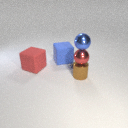
small red metal sphere above small brown metal cylinder